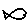
Label: fish